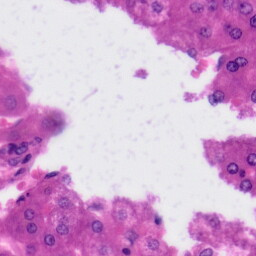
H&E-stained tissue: Liver